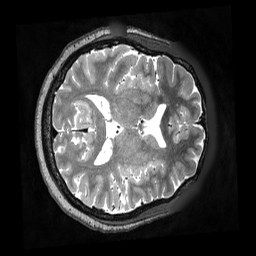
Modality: T2w
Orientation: axial
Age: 49
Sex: male